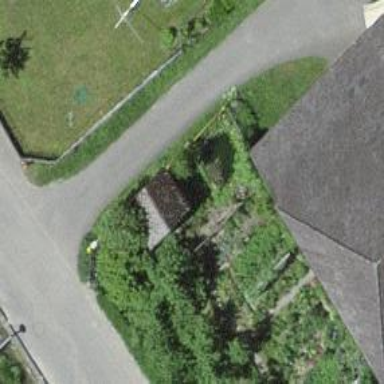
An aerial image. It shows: Shed.